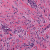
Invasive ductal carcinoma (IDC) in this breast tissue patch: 0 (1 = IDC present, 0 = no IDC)